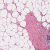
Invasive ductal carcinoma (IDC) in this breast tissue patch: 1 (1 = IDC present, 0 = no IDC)